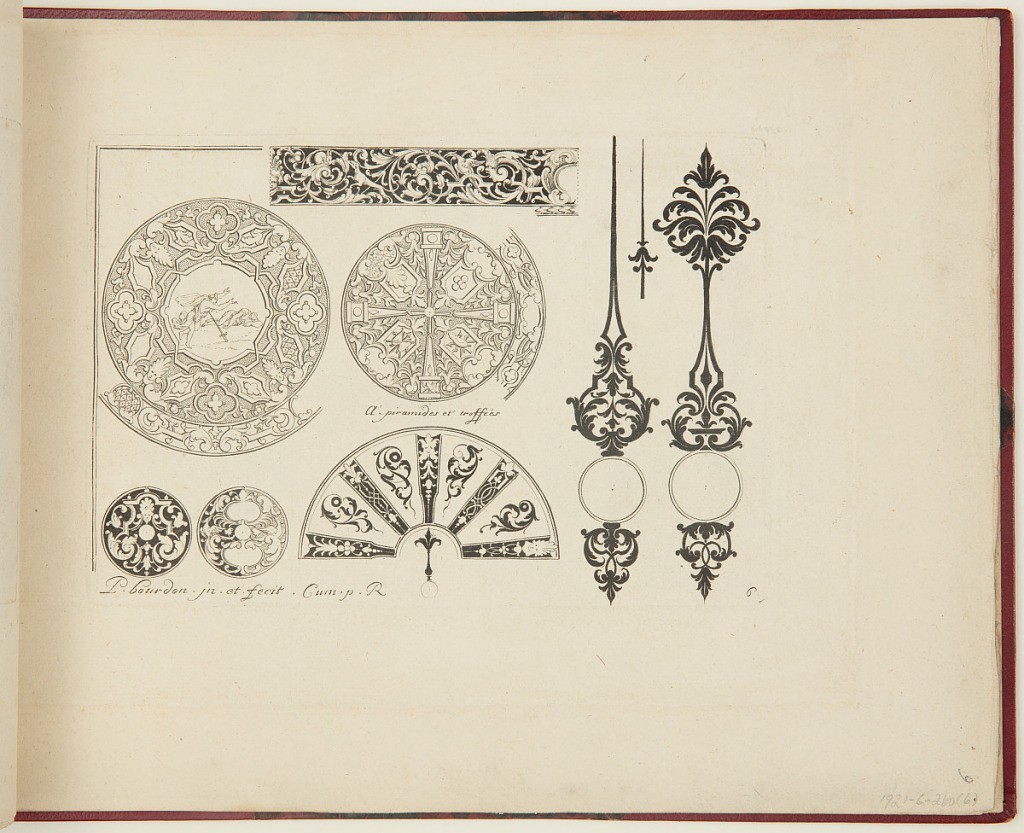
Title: Designs for Ornament and Roundels
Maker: Pierre Bourdon, French, ca. 1656 – 1708 after
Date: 1703
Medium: Etching and engraving on paper
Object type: Print
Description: An ornament print featuring roundels and a band with grotesque motifs (intertwining scrolling leaves, foliage, human, and animal forms), with cartouches, mascarons (masks), birds, diaper patterns, trophies, strapwork, animals, and a vignette with two figures and a sword. The plate is signed and numbered.